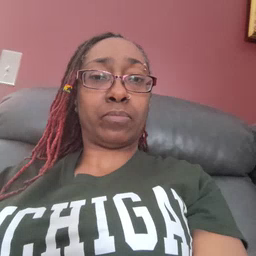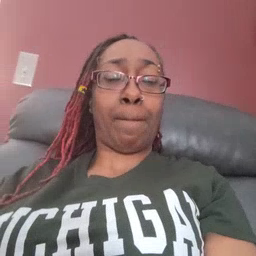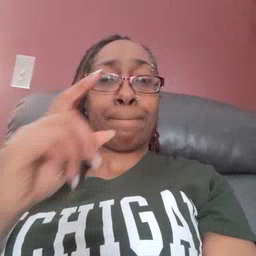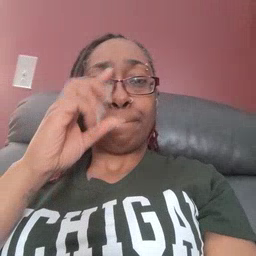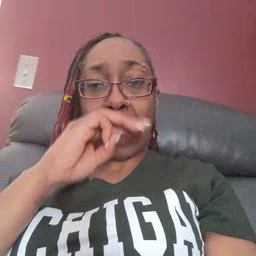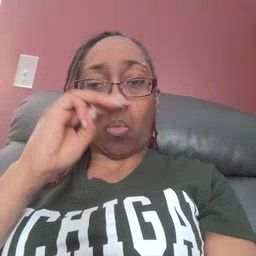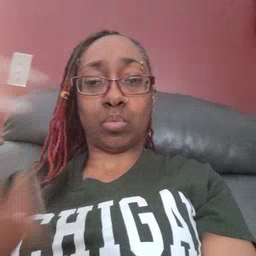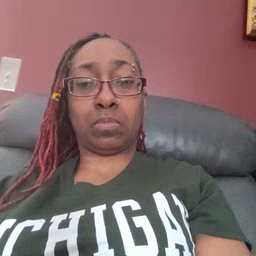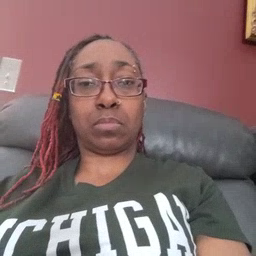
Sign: mouse